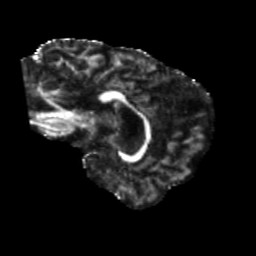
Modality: FA
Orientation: sagittal
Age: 63
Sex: female
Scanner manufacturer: siemens
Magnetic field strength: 3 T
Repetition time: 5.25 s
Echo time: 0.08 s